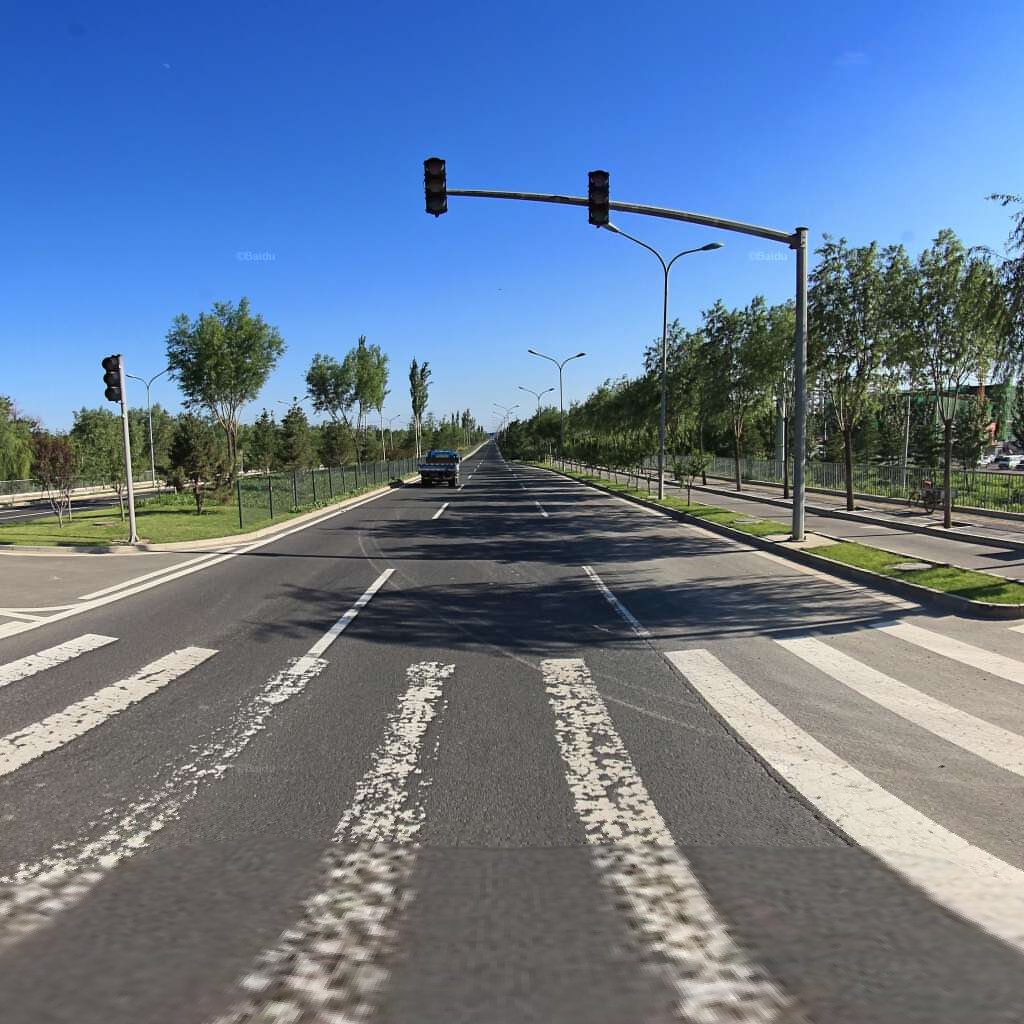
Region: Chaoyang
Road damage annotations: longitudinal crack